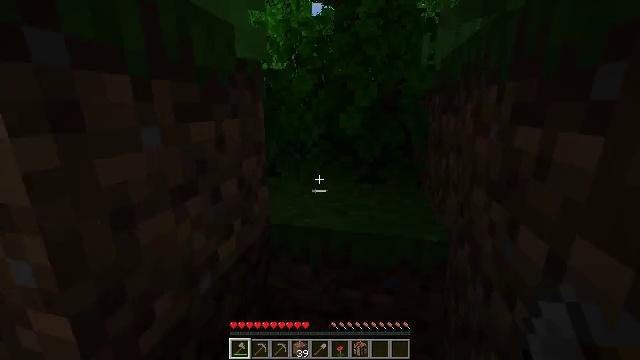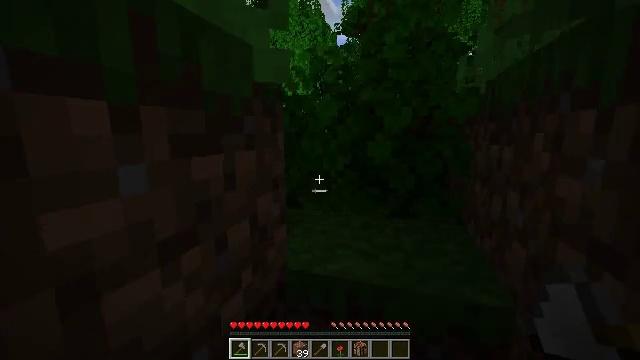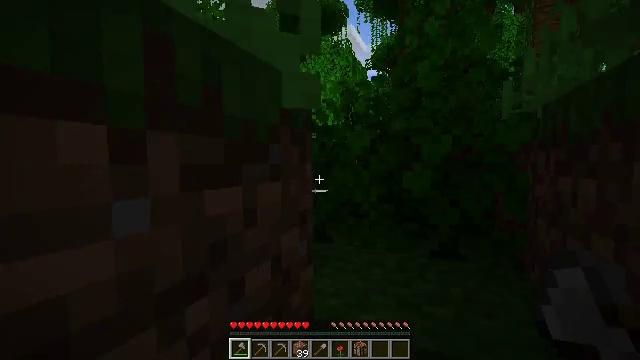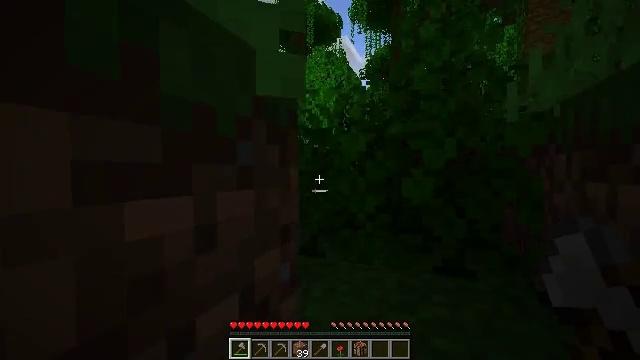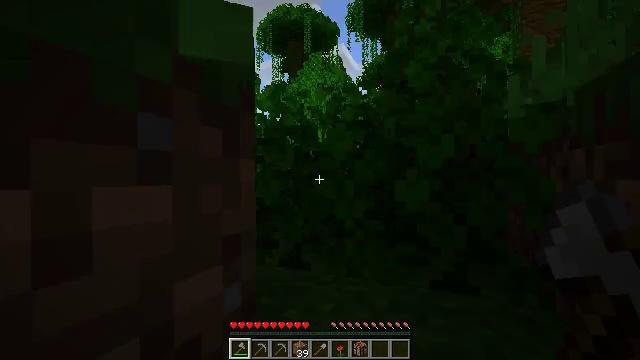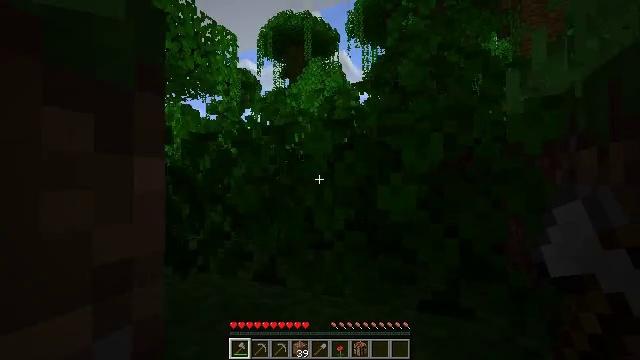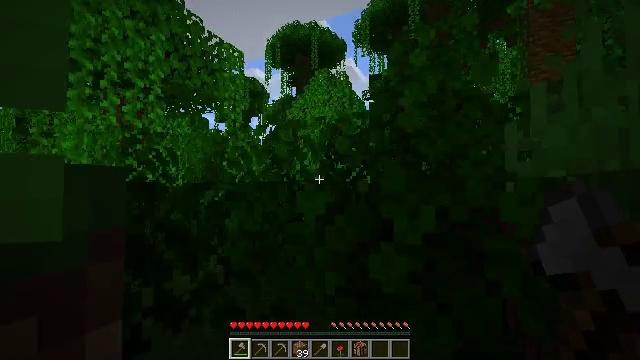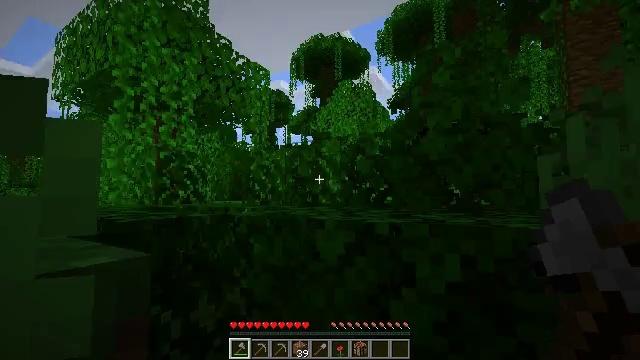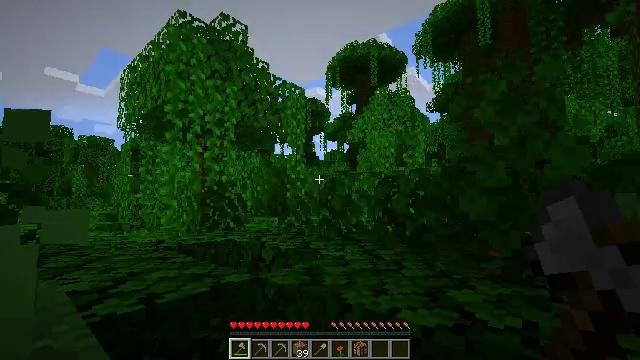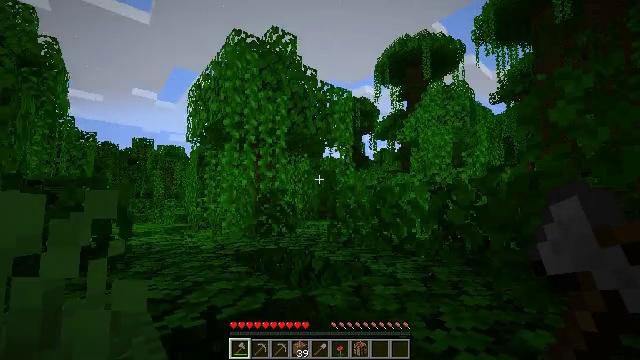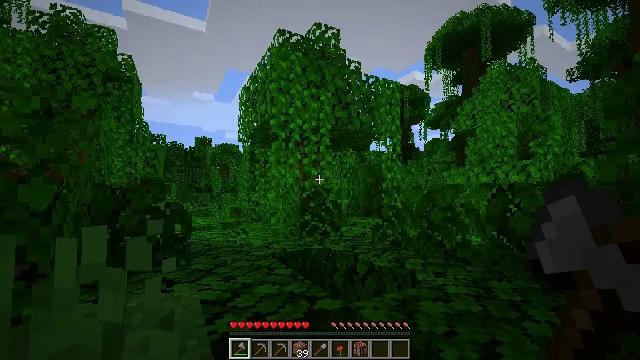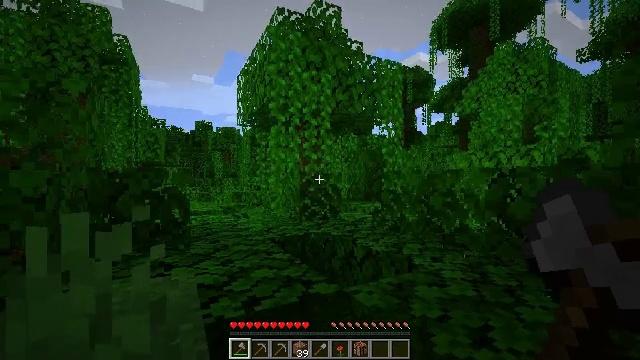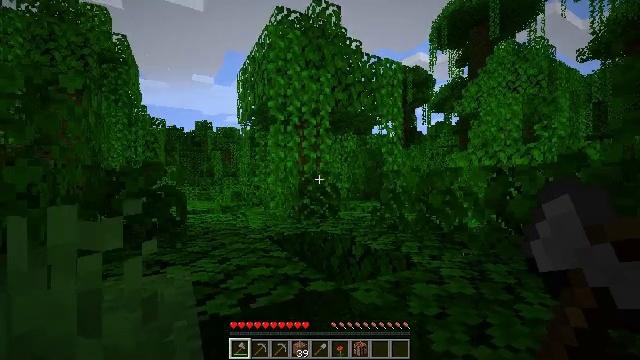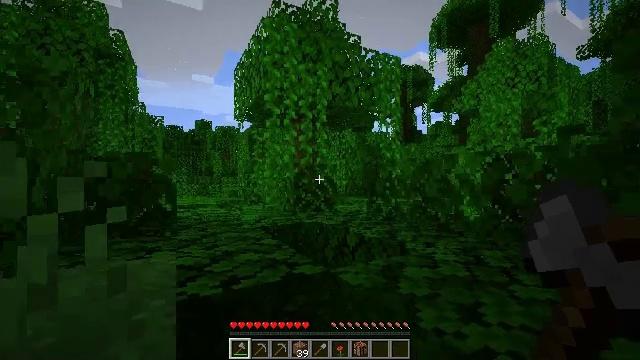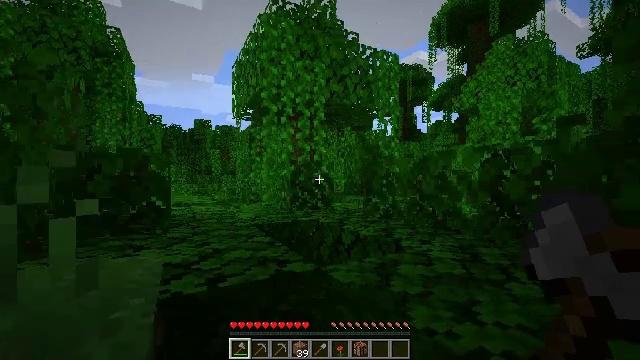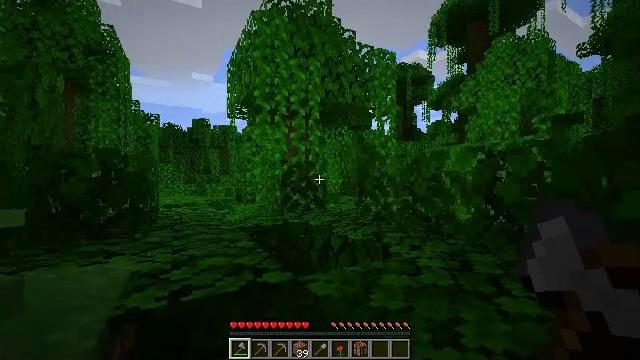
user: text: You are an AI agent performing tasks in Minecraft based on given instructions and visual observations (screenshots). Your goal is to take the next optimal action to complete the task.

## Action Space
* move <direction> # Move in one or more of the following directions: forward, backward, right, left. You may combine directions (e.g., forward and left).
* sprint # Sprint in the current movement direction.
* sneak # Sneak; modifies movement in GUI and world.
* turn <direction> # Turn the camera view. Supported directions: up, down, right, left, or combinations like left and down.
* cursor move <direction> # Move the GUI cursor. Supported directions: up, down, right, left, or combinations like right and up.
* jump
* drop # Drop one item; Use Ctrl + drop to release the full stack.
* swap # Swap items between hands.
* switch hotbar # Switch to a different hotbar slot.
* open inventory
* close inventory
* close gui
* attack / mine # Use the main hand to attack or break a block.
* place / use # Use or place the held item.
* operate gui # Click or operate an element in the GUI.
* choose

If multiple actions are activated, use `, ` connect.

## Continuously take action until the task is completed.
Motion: motion action
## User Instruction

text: Gather cocoa beans from the pod.
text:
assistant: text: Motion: move forward, turn left and up
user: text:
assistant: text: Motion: move forward, turn left and up
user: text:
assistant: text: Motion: move forward and move right, turn right and up
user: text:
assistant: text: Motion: move forward and move right, turn up
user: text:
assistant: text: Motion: move forward and move right, turn up
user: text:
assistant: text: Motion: move forward and move right, turn left and up, jump
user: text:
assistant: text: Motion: move forward and move right, turn left and up, jump
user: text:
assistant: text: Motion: move forward, turn left, jump
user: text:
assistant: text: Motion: move forward and move right, turn left, jump
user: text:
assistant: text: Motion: move forward and move right, turn left and down
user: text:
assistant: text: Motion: move forward and move right, turn down
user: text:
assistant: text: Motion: move forward and move right
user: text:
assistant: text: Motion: move forward and move right
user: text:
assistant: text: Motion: move forward and move right
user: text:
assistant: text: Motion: move forward and move right
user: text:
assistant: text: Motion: move forward and move right
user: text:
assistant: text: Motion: move forward and move right, turn right
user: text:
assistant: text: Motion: move forward and move right, turn right and down, jump
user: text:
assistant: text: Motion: move forward and move right, turn left, jump
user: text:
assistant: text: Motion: move forward and move right, jump
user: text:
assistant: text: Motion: move forward and move right, jump
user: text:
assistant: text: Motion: move forward and move right
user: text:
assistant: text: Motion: move forward and move right, turn up
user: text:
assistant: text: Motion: move forward and move right, turn left and up
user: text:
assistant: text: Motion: move forward and move right, turn left
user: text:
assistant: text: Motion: move forward and move right, turn down
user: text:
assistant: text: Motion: move forward and move right
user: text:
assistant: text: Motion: move forward and move right
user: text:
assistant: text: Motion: move forward and move right
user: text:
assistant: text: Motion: move forward and move right